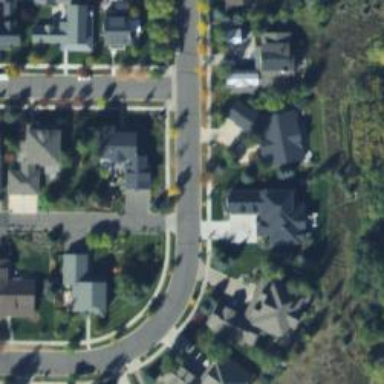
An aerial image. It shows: Alleyway designated as service road.